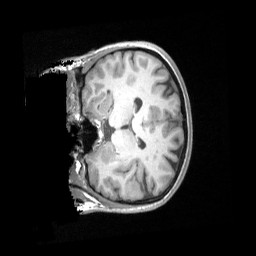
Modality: T1w
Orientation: coronal
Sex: female